Brain MRI, t2w sequence, axial 2D slice.
Patient: age 37, sex F, weight 95 kg, height 1.95 m
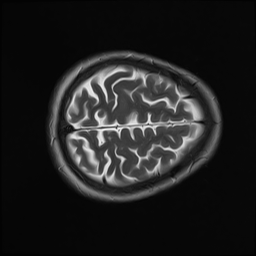